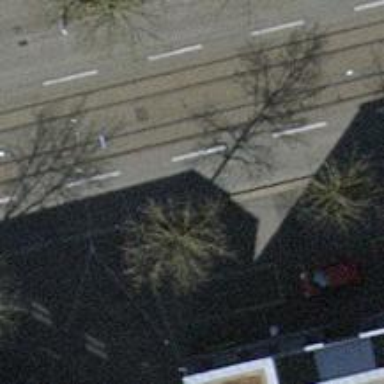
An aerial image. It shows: Avenue of trees.